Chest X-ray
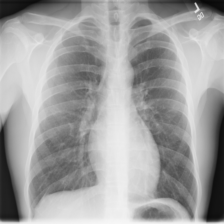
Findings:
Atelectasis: negative
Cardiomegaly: negative
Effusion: negative
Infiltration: negative
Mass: negative
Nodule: negative
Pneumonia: negative
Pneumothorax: negative
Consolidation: negative
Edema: negative
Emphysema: negative
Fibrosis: negative
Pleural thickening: negative
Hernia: negative